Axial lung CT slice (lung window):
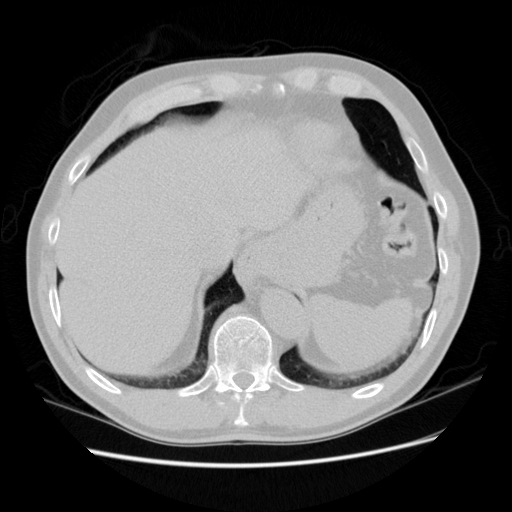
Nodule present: no